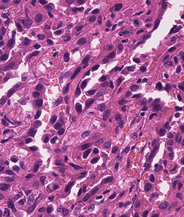
Tumor epithelial tissue: yes
Tumor-associated stroma tissue: no
Normal tissue: no